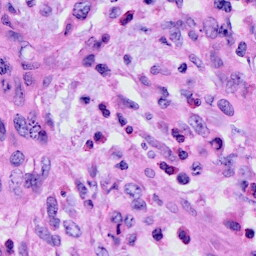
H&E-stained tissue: Cervix